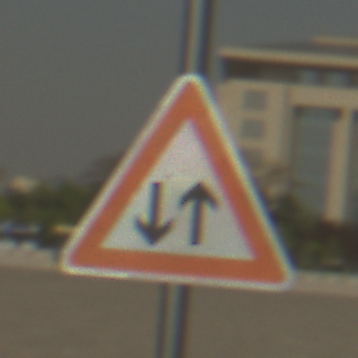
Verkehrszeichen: Gegenverkehr
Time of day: MorningAfternoon
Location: Outdoor (Suburban)
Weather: Clear
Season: NotSpecified
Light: Natural